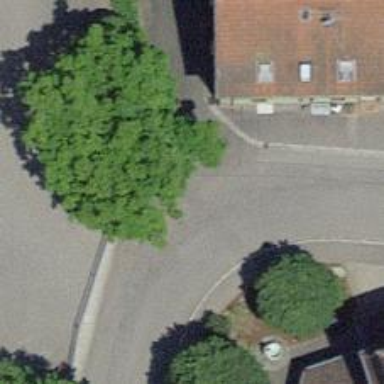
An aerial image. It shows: Residential road with asphalt surface. There is sidewalk on the left side.